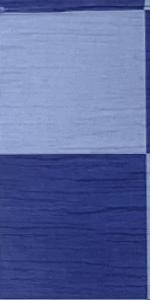
Label: Empty